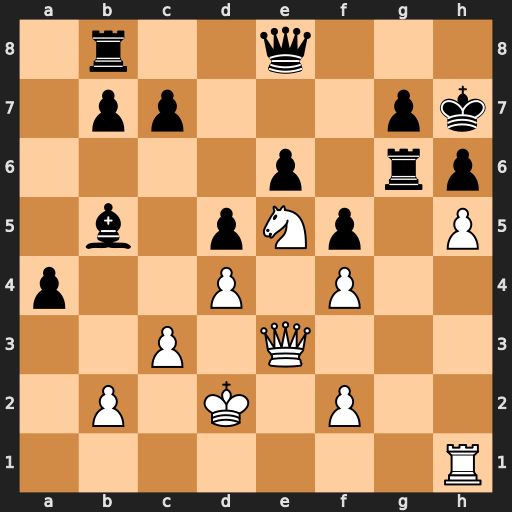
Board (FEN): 1r2q3/1pp3pk/4p1rp/1b1pNp1P/p2P1P2/2P1Q3/1P1K1P2/7R
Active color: w
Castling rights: -
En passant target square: -
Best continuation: hxg6+ Kg8 Nf7